Question: I made an Android Hello world app and I'm trying to load it onto my HTC Incredible. I believe it has 2.2 (how do I confirm that?)
Anyway, Eclipse gives me this message and then brings up the window in the screenshot below.
> Automatic Target Mode: Unable to
detect device compatibility. Please
select a target device.
I'm on Ubuntu 64bit if that matters. I did turn on USB debugging on the phone. I told the phone to connect as a disk drive.
Any ideas how to get my app onto the phone?
Do I need to perform <URL> since I'm on Ubuntu? I doesn't mention what to do for Ubuntu 8.10 though.

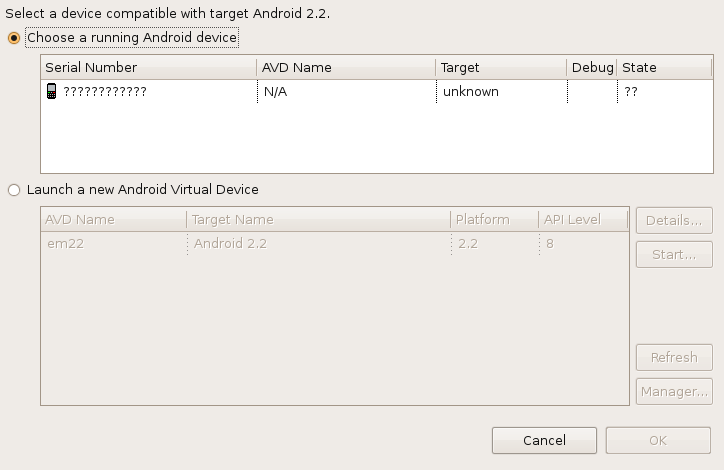
Answer: Ok, it turns out I did have to follow all <URL>
<URL>